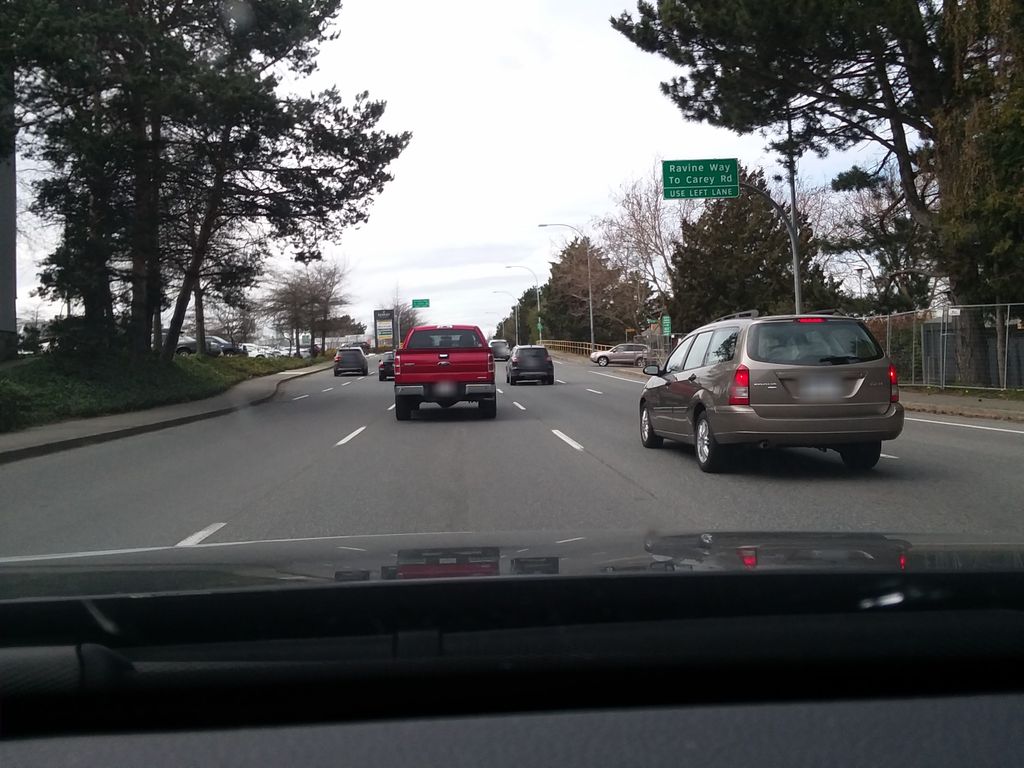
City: victoria